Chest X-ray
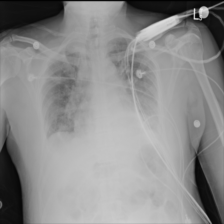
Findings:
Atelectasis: positive
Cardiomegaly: negative
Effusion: negative
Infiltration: negative
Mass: negative
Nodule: negative
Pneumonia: negative
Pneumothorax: negative
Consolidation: positive
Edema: negative
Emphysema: negative
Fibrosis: negative
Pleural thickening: negative
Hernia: negative